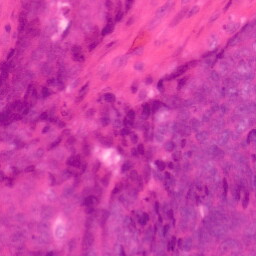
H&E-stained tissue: Colon